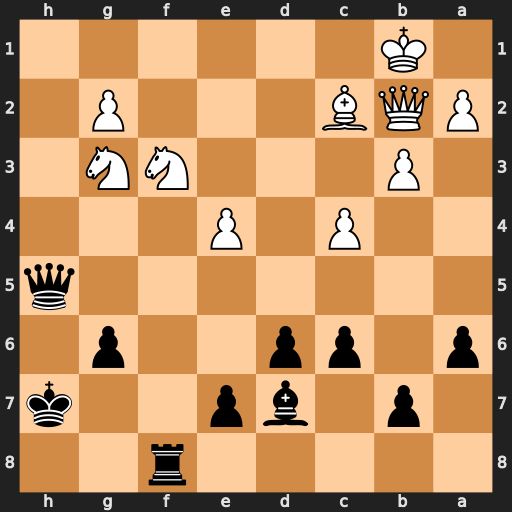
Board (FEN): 5r2/1p1bp2k/p1pp2p1/7q/2P1P3/1P3NN1/PQB3P1/1K6
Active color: b
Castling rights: -
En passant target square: -
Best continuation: Qg4 Nf1 Qxg2